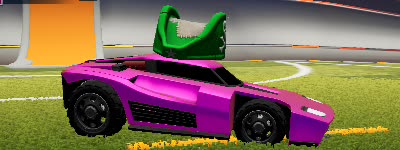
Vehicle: breakout